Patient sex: F
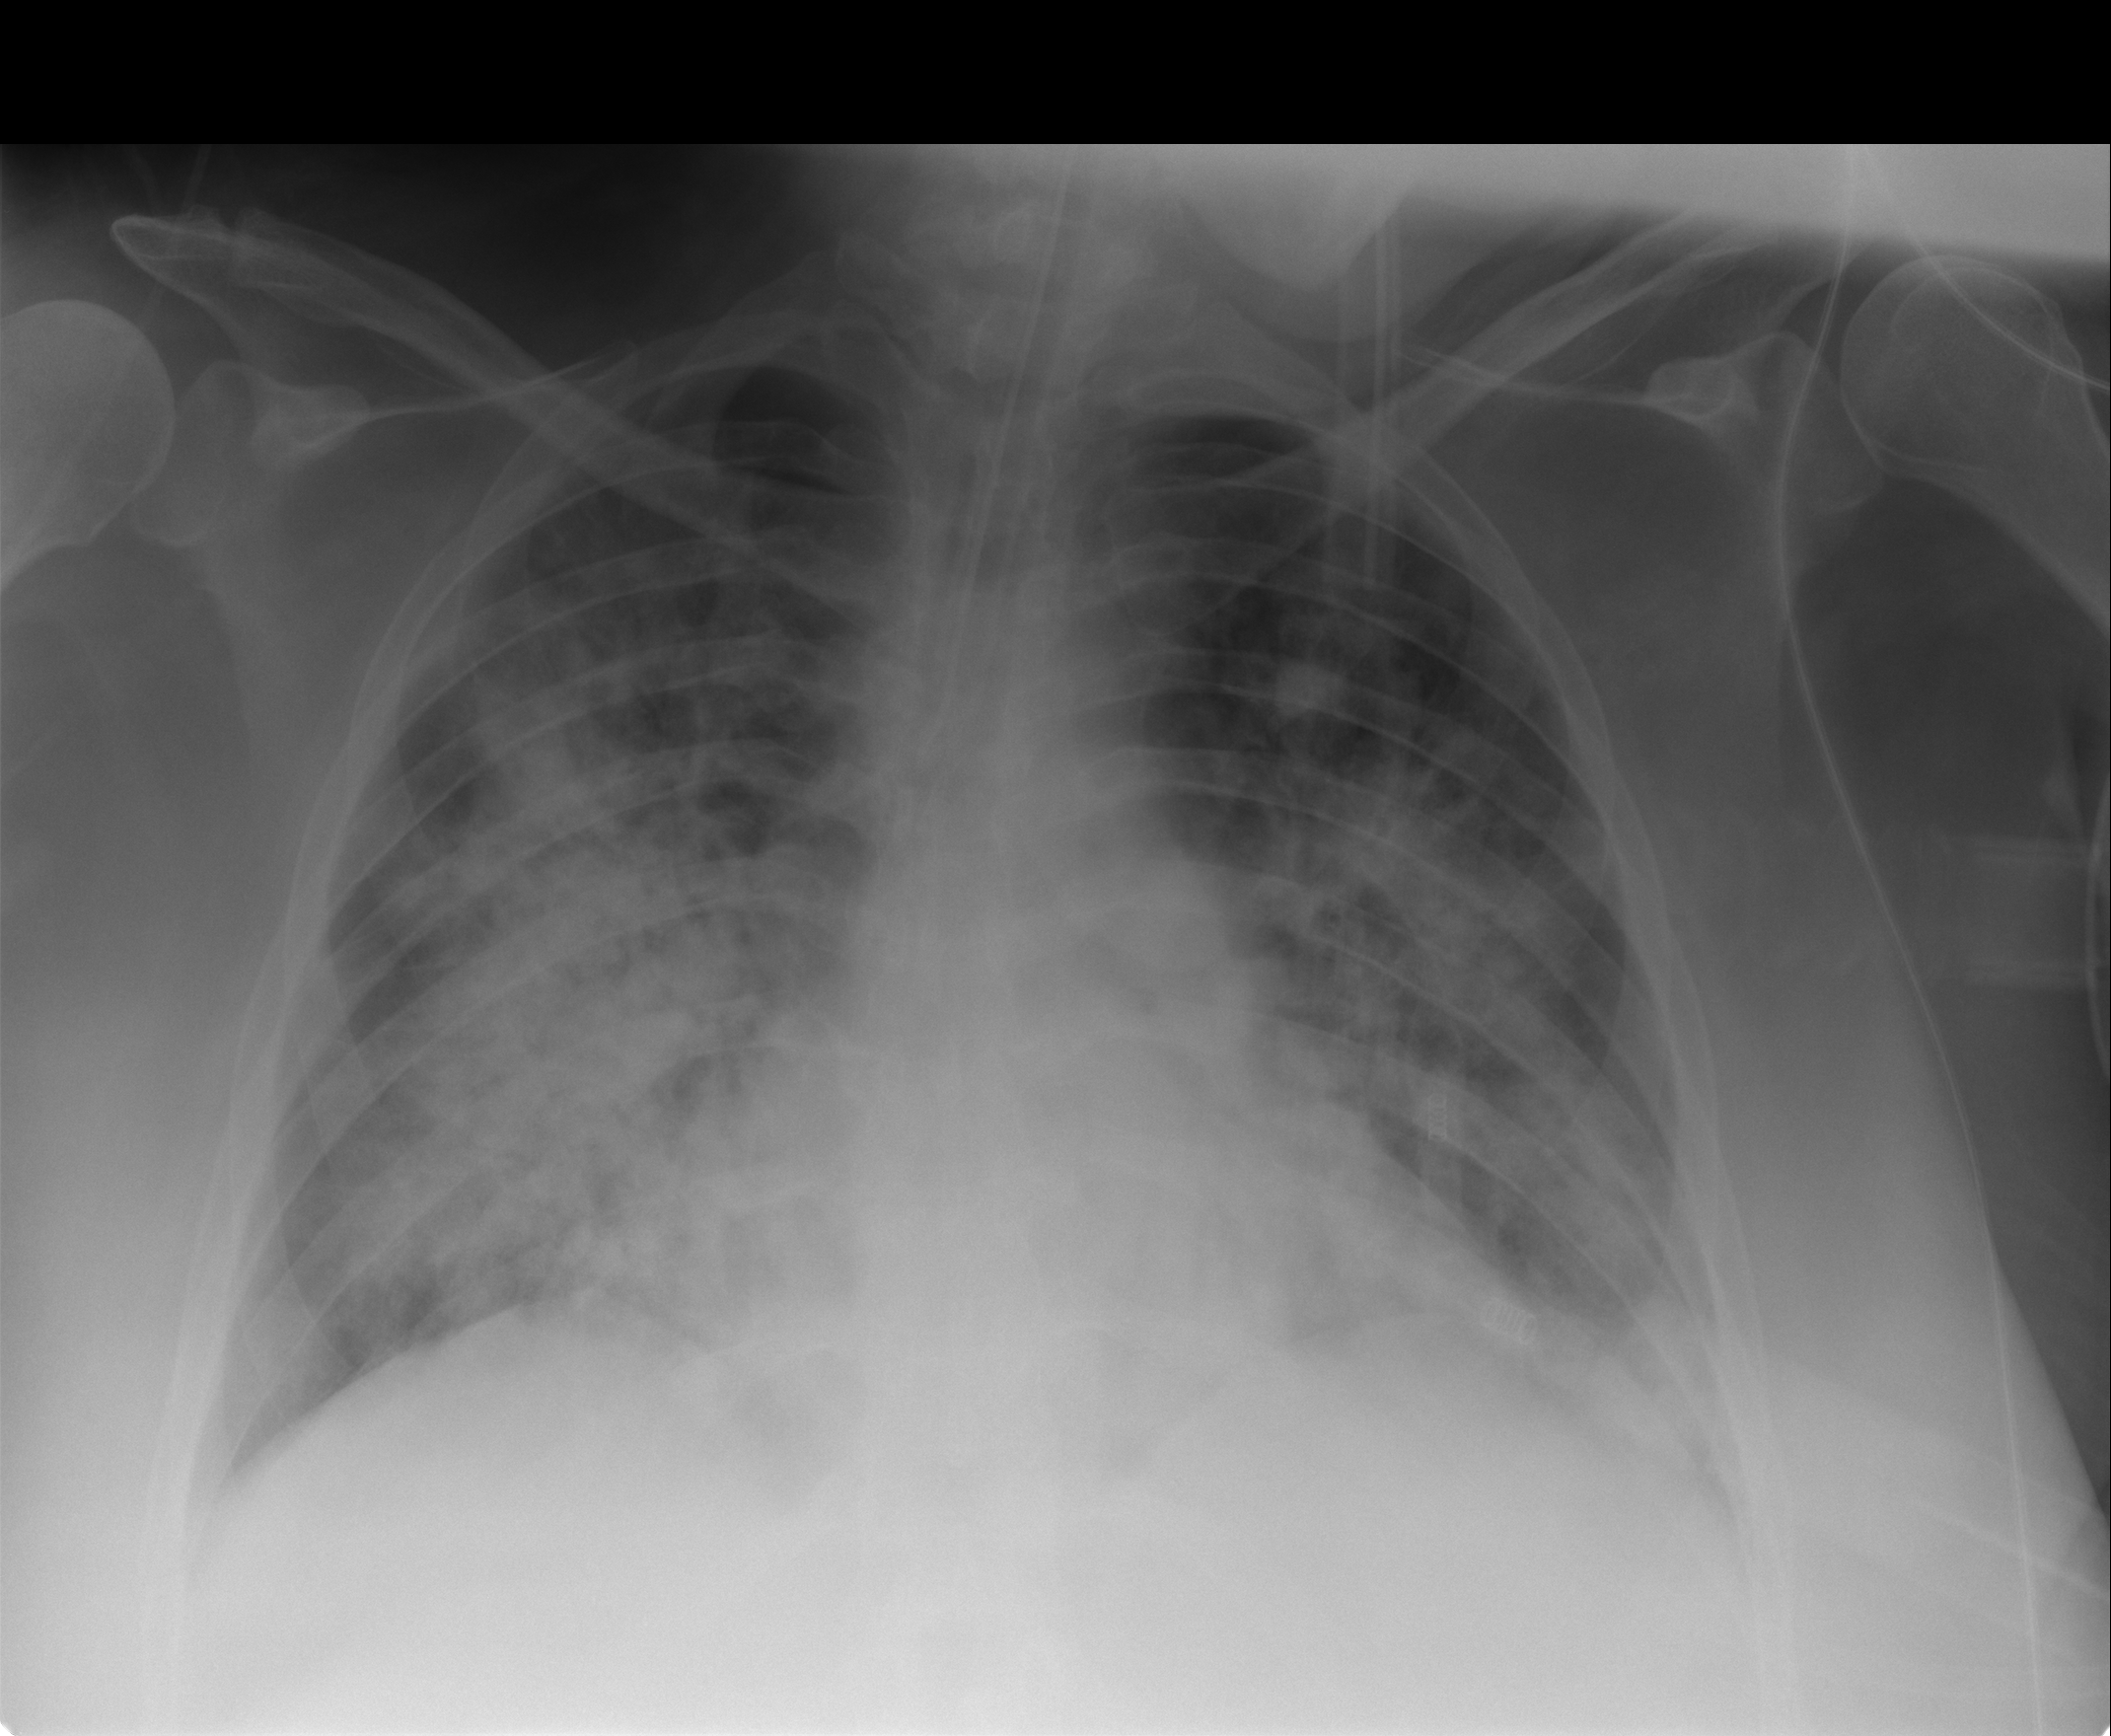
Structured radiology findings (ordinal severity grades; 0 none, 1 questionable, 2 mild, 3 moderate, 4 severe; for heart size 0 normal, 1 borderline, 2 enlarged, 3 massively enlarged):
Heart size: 2
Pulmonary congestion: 2
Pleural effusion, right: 0
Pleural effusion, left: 1
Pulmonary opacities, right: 4
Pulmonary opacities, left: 3
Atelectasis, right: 3
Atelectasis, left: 2